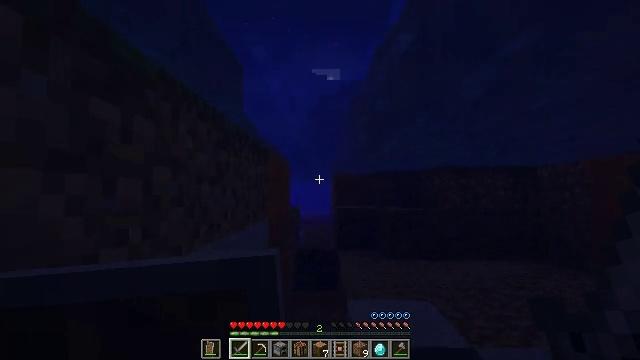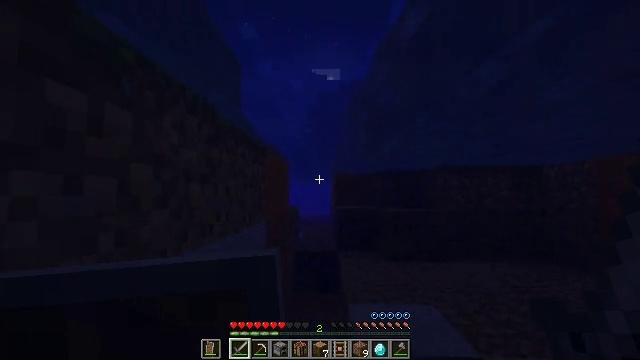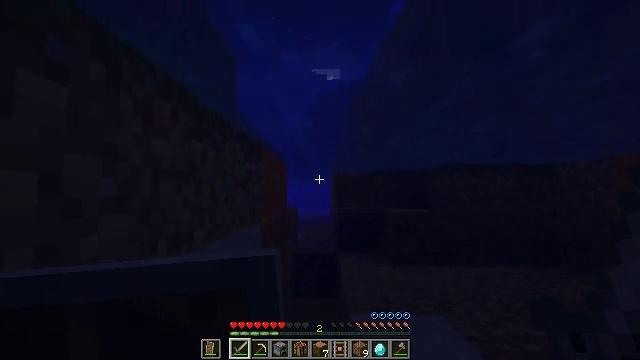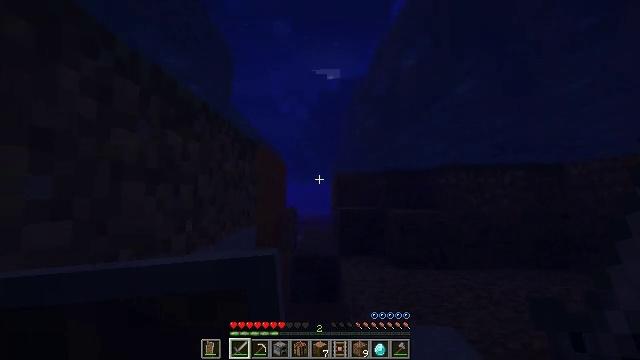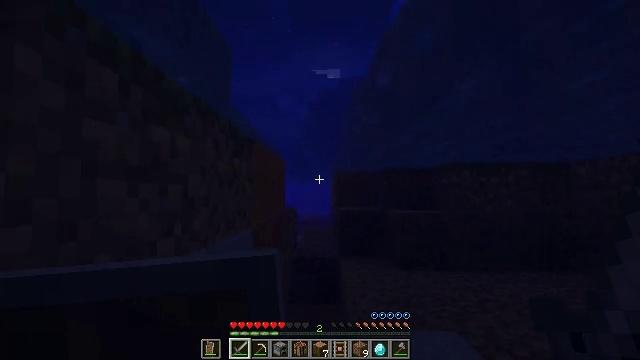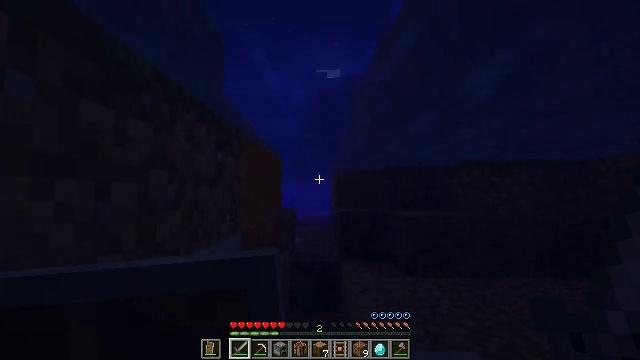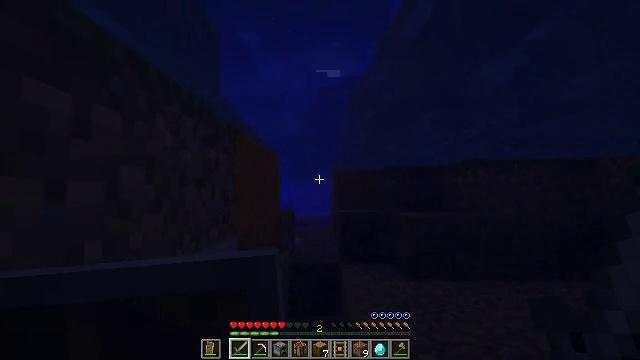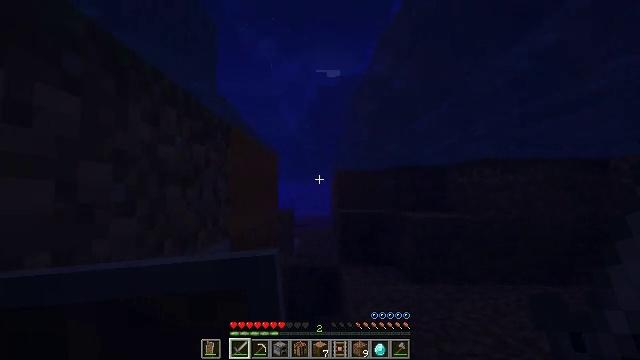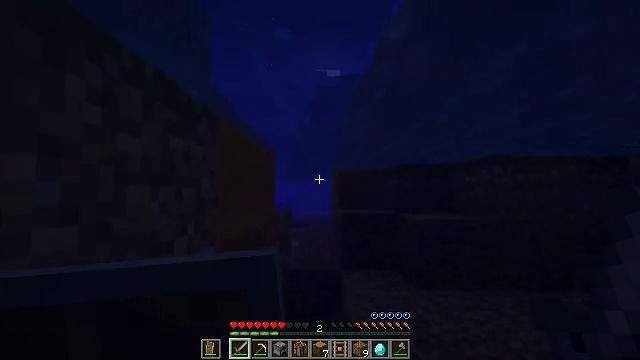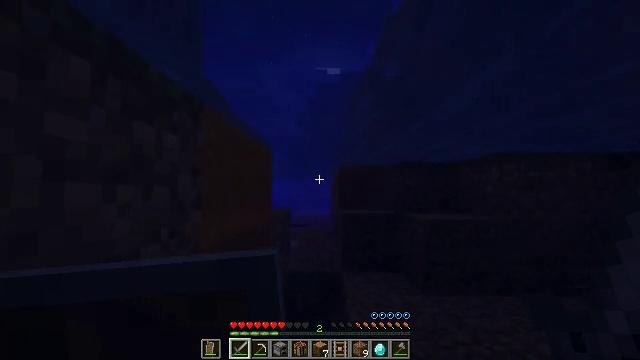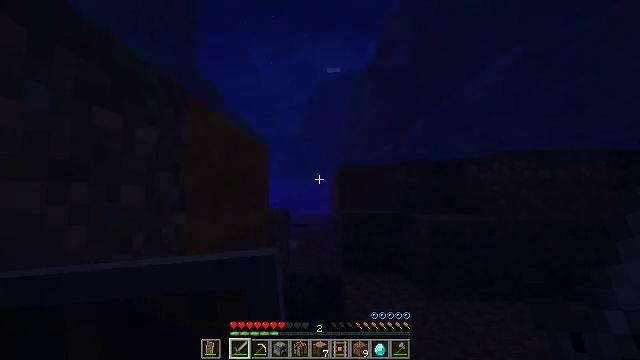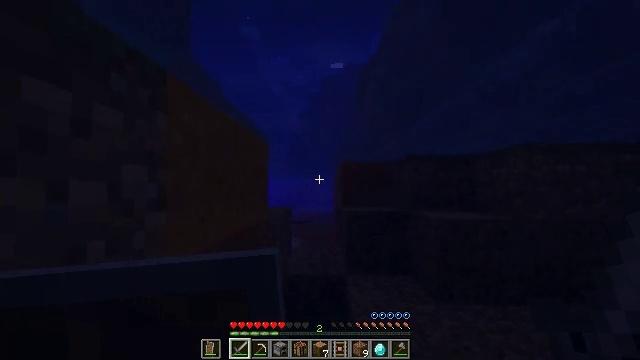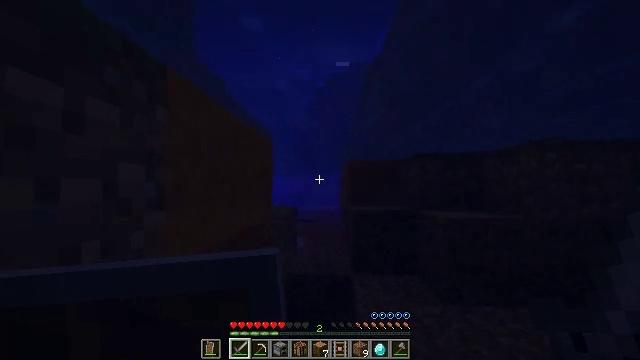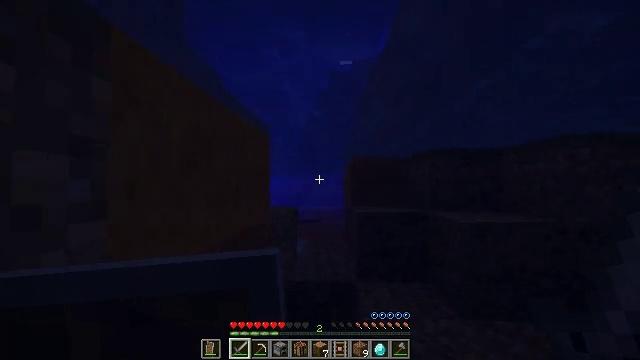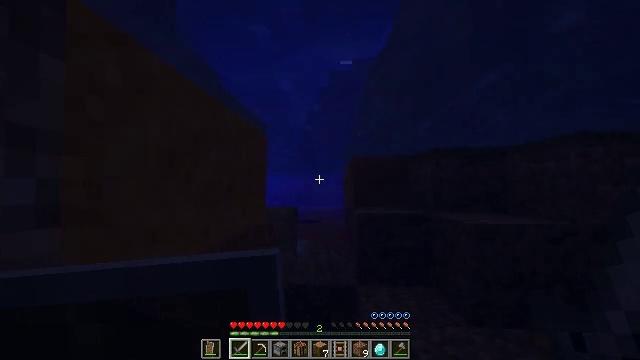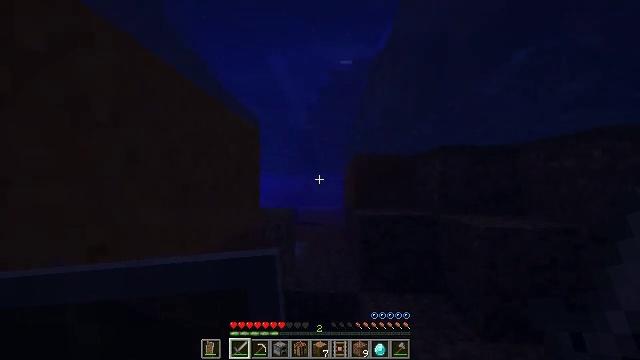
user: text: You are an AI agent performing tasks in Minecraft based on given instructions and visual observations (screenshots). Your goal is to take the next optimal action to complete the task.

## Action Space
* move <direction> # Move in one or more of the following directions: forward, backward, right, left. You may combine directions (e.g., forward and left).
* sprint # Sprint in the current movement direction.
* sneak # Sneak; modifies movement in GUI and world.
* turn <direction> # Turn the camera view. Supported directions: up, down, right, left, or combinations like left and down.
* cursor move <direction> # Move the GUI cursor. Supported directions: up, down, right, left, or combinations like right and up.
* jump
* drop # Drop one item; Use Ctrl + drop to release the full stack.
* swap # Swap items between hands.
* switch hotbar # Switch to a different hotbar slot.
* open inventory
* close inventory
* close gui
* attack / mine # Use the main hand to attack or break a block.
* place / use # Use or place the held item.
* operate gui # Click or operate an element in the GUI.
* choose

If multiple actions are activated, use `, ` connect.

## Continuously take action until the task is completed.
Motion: motion action
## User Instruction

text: Gather brown terracotta from a building.
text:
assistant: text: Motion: move forward, sprint
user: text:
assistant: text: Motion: move forward, sprint
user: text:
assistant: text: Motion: move forward, sprint
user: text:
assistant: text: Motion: move forward, sprint
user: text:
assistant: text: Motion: move forward, sprint
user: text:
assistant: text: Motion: move forward, sprint
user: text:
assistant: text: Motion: move forward, sprint
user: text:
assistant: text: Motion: move forward, sprint
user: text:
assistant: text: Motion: move forward, sprint
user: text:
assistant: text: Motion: move forward, sprint
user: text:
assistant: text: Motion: move forward, sprint
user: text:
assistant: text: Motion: move forward, sprint, turn left
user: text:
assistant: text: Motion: move forward, sprint
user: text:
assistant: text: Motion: move forward, sprint
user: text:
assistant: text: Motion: move forward, sprint
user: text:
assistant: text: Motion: move forward, sprint
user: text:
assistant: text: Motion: move forward, sprint
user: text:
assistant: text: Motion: move forward, sprint
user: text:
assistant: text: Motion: move forward, sprint
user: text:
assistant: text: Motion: move forward, sprint
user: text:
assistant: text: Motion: move forward, sprint
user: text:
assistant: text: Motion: move forward, sprint
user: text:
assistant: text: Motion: move forward, sprint, turn left and down
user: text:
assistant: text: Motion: move forward, sprint, turn left
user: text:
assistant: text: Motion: move forward, sprint, turn left
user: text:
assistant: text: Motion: move forward, sprint
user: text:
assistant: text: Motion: move forward, sprint
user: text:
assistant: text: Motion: move forward, sprint
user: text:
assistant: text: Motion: move forward, sprint
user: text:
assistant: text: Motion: move forward, sprint